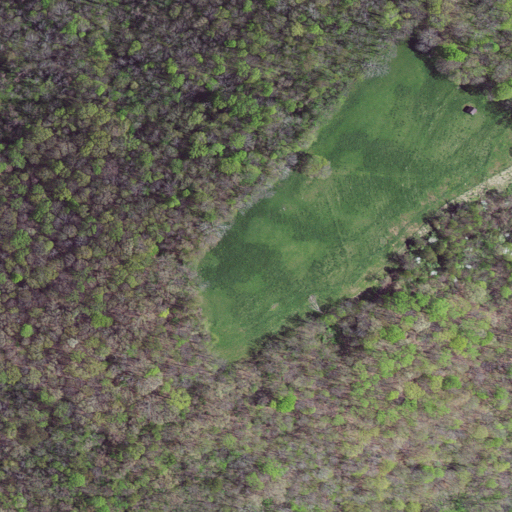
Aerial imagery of mountain in Virginia named Keister Hill containing deciduous forest, pasture, and open development